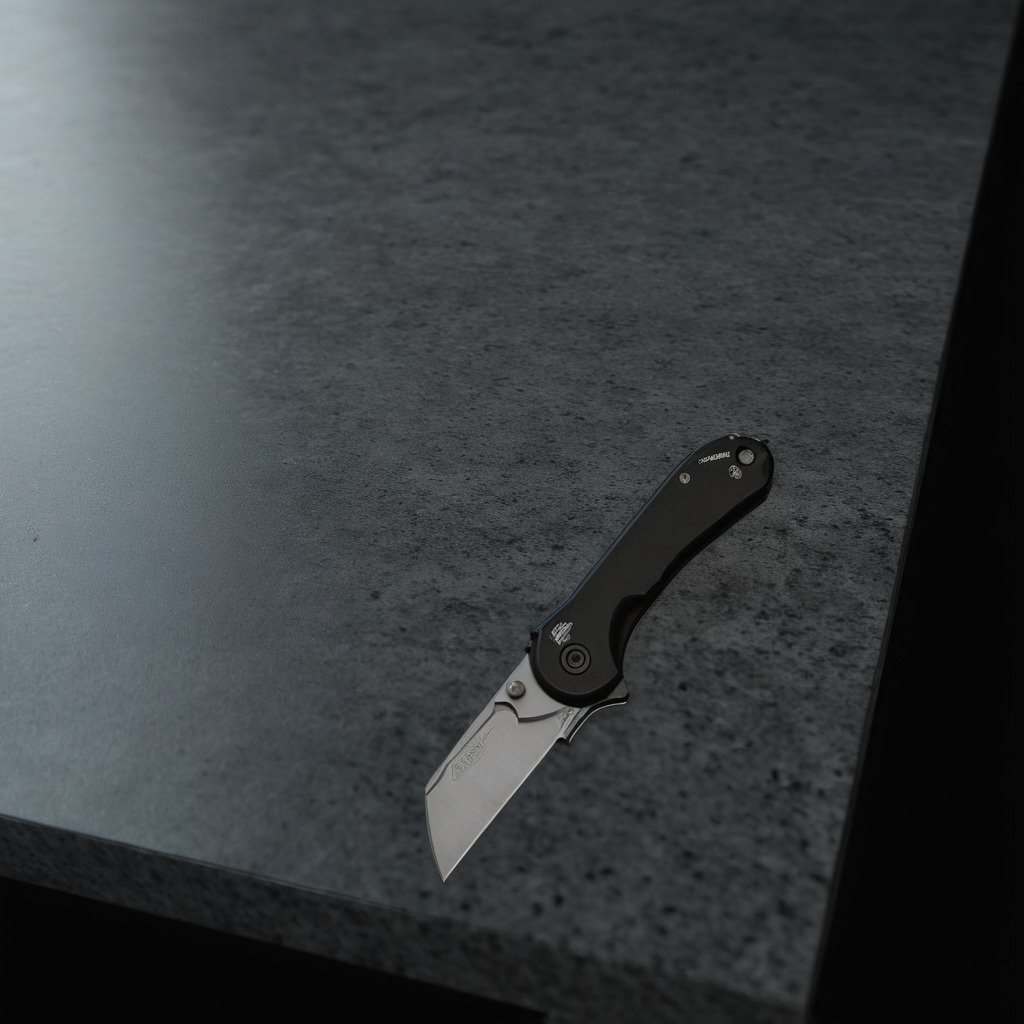
A utility knife is lying on the clean granite table inside a workshop at night.